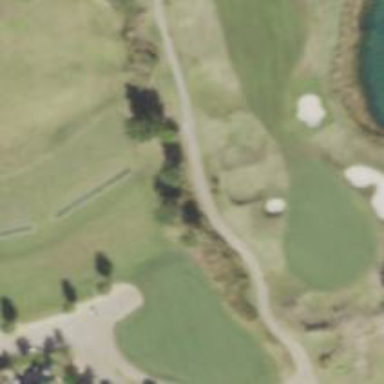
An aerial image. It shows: Golf fairway surrounded by grass.